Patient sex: M
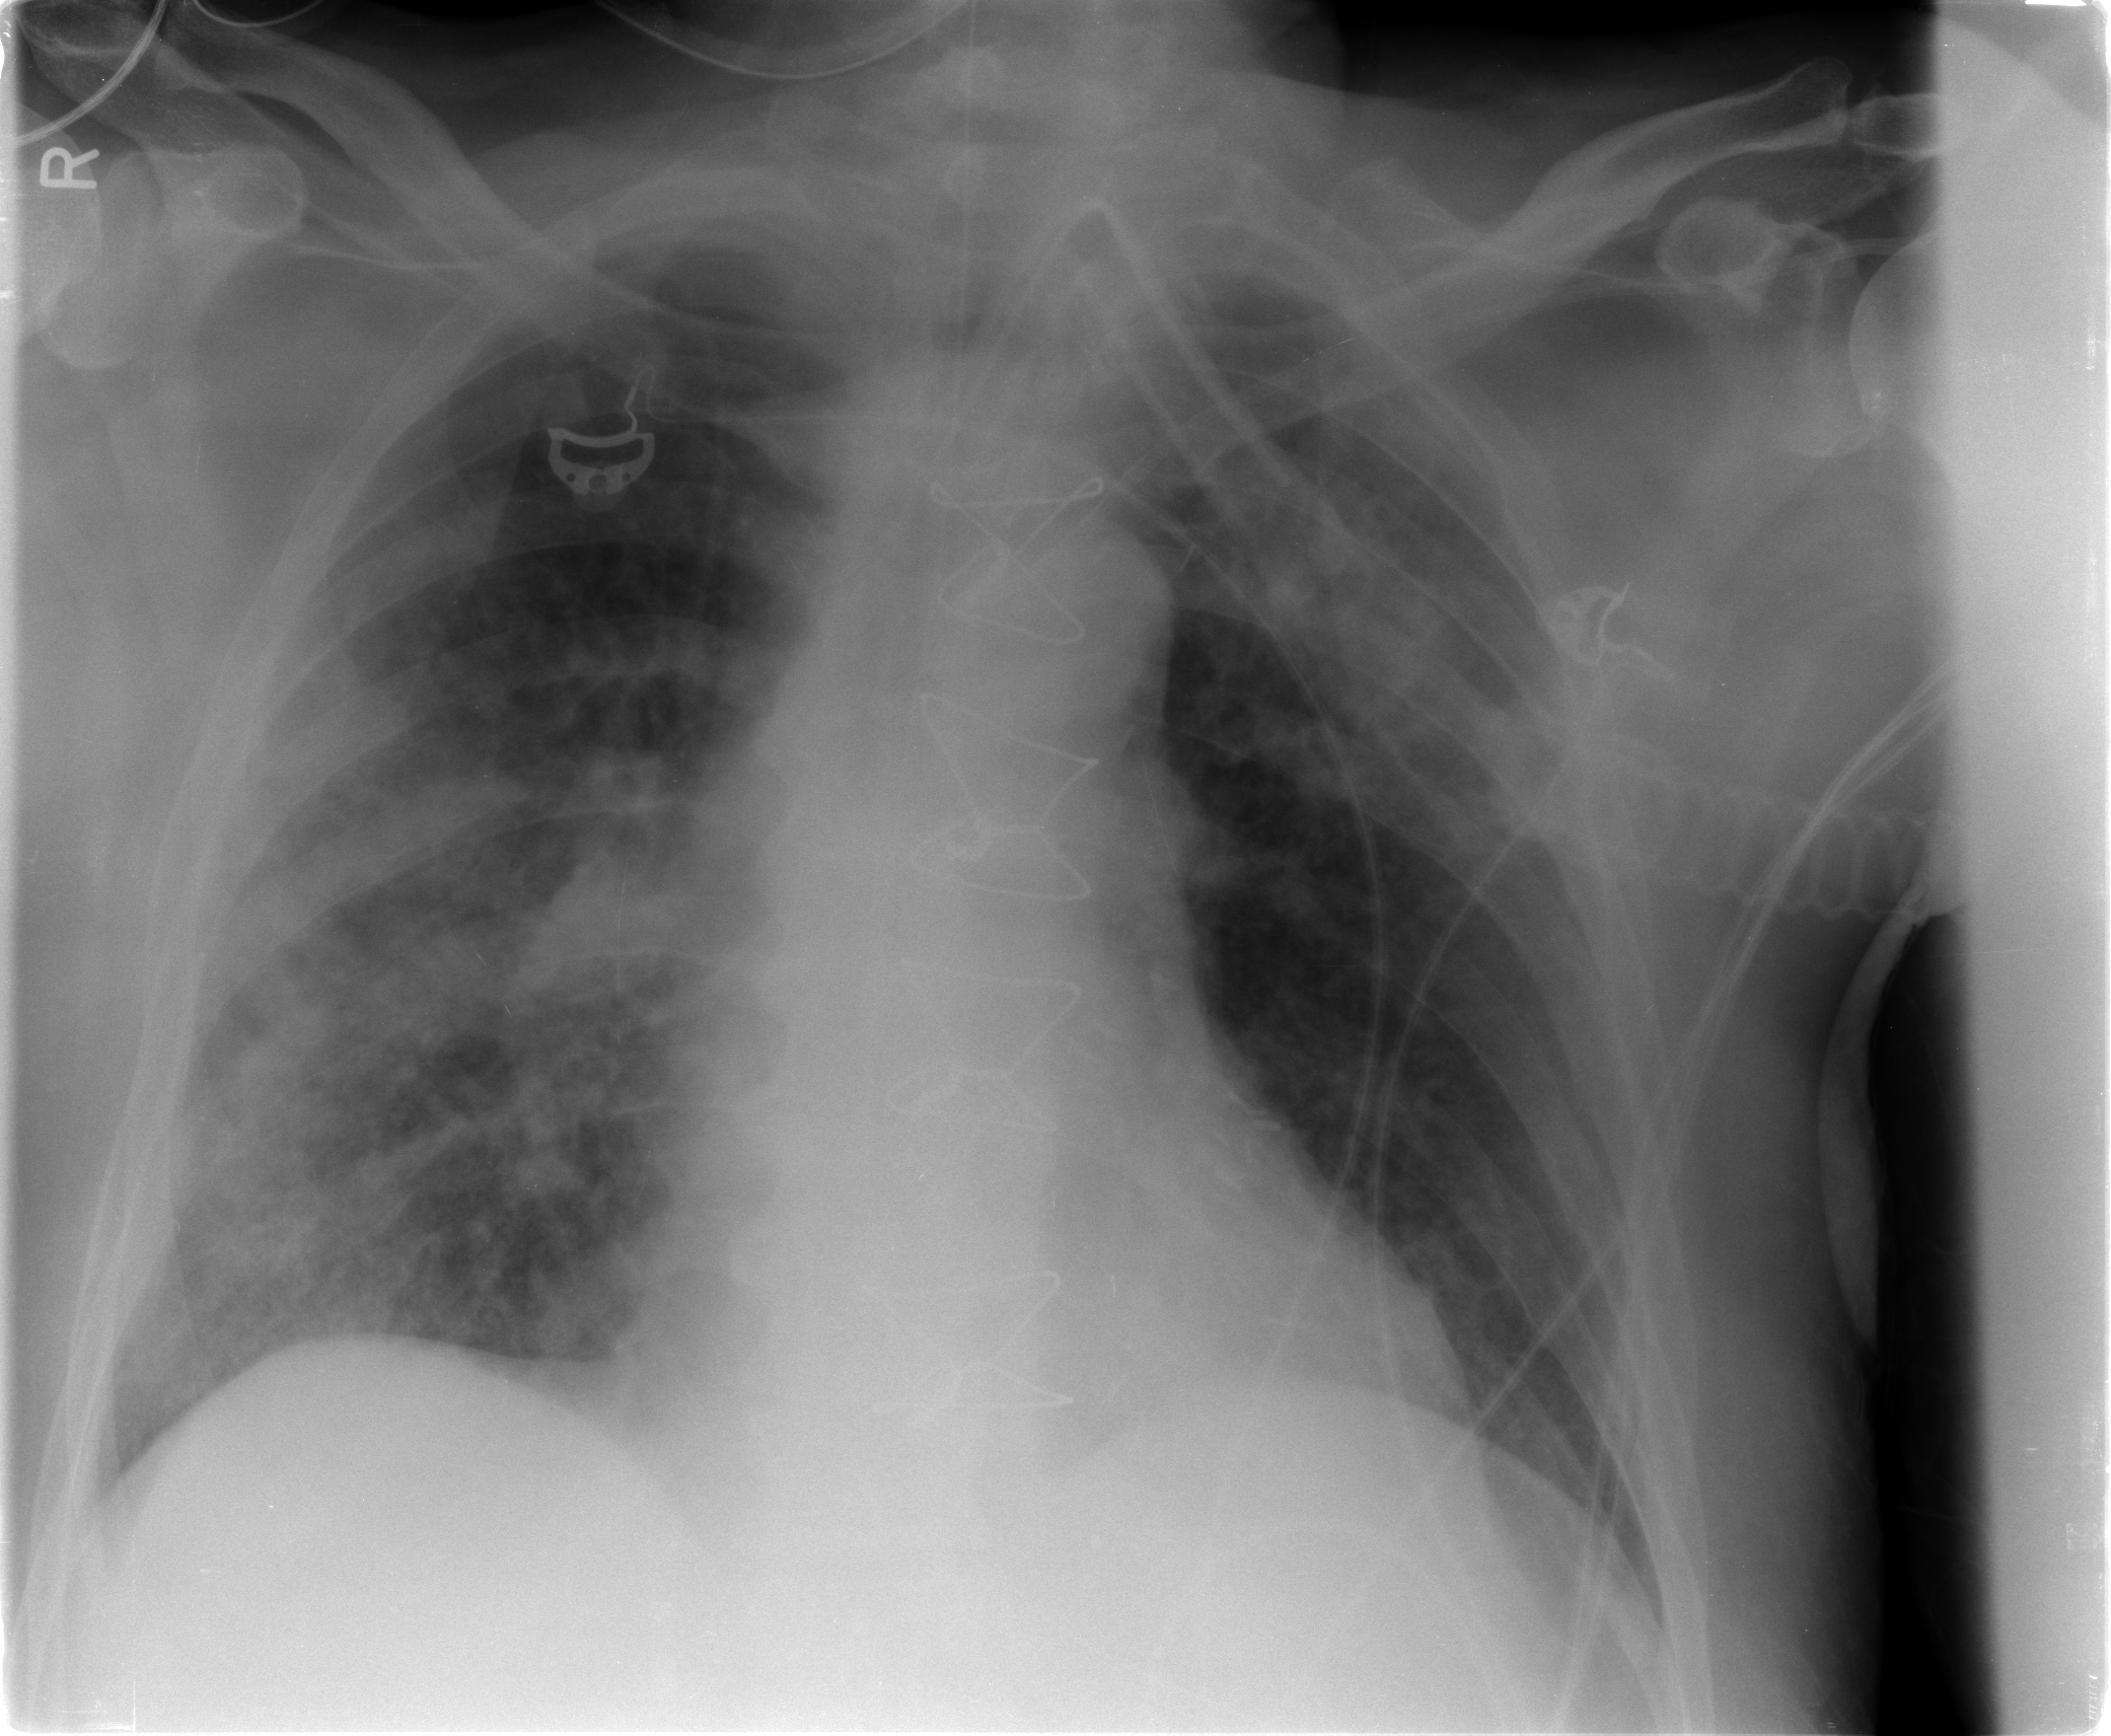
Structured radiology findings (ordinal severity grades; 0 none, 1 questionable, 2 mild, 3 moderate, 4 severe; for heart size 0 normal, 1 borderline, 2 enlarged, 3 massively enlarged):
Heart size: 0
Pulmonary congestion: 0
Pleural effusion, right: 0
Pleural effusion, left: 0
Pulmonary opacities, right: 3
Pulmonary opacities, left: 2
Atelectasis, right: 3
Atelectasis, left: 0